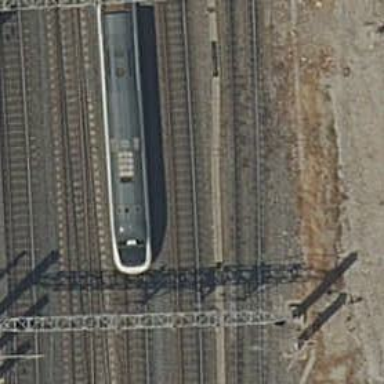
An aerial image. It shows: Railway track with contact lines for electrification.